Question: I have a partial view, which I am passing a model of type 'WebSite.Models.ManageModel' which is simply
'''
public class ManageModel
{
public string UserEmailAddress { get; set; }
public ManageUserViewModel ManageUserViewModel { get; set; }
}
'''
I want to access the email address and place it into a 'TextBox' in my partial view. So in that partial view I have
'''
<div class="input-group">
<div class="col-md-10">
@Html.TextBoxFor(m => m.ManageUserViewModel.EmailAddress,
new
{
@class = "col-md-10 form-control",
@type = "text",
@placeholder = "Email Address",
@value = Model.UserEmailAddress
})
</div>
</div>
<span class="label label-danger">@Model.UserEmailAddress</span>
'''
Now, the email address correctly displays in the 'label label-danger' but not in my 'TexBox'. What is wrong with this code?

Thanks for your time.
---
Edit. The action that launches the 'Manage' view (which contains my partial views) is
'''
// GET: /Account/Manage.
public ActionResult Manage(ManageMessageId? message)
{
ViewBag.StatusMessage =
message == ManageMessageId.ChangePasswordSuccess ?
"Your password has been changed":
message == ManageMessageId.SetPasswordSuccess ?
"Your password has been set" :
message == ManageMessageId.RemoveLoginSuccess ?
"The external login was removed" :
message == ManageMessageId.ChangeEmailAddressSuccess ?
"Your email address was successfully updated" :
message == ManageMessageId.Error ?
"An error has occurred." : "";
ViewBag.HasLocalPassword = HasPassword();
ViewBag.ReturnUrl = Url.Action("Manage");
// Not passing the model to the view, because I am
// unsure how to retrieve the information.
return View();
}
'''
The problem is, I don't know how to retrieve the users data. My 'ManageUserViewModel' is
'''
public class ManageUserViewModel
{
[Required]
[EmailAddress(ErrorMessage = "Invalid email address.")]
[DataType(DataType.EmailAddress)]
[Display(Name = "Email address")]
public string EmailAddress { get; set; }
[Required]
[DataType(DataType.Password)]
[Display(Name = "Current password")]
public string OldPassword { get; set; }
[Required]
[StringLength(100, ErrorMessage =
"The {0} must be at least {2} characters long.", MinimumLength = 6)]
[DataType(DataType.Password)]
[Display(Name = "New password")]
public string NewPassword { get; set; }
[DataType(DataType.Password)]
[Display(Name = "Confirm new password")]
[Compare("NewPassword", ErrorMessage =
"The new password and confirmation password do not match.")]
public string ConfirmPassword { get; set; }
}
'''
I know I can get the 'ApplicationUser' data via 'var user = UserManager.FindById(User.Identity.GetUserId());' but this is the default plus my added 'EmailAddress' field, so it does not contain the password information. What should I be doing in this case?
'''
public class ApplicationUser : IdentityUser
{
[DataType(DataType.EmailAddress)]
public string EmailAddress { get; set; }
}
'''
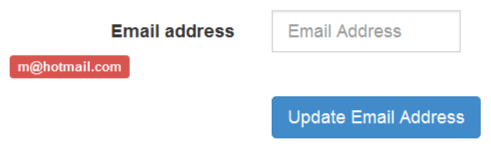
Answer: I don't think you can override the value like that without writing your own 'TextBoxFor' extension method. I believe the framework is simply ignoring your '@value'. Furthermore it seems like your design pattern is a little off, and you have somewhat of a hybrid model where the same information is in two different places.
Try populating your view model ('ManageUserViewModel.EmailAddress') with the value you want displayed. Obviously I don't know what you're trying to do, but I don't understand the purpose of the nested view model and the 'UserEmailAddress' property.